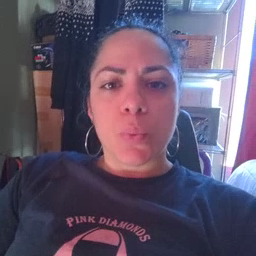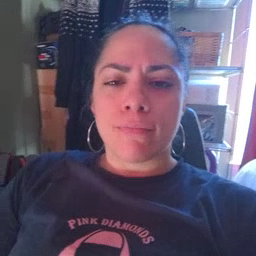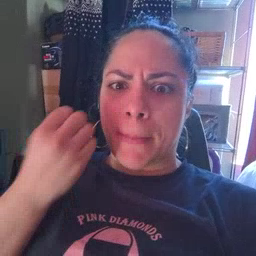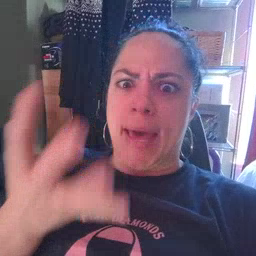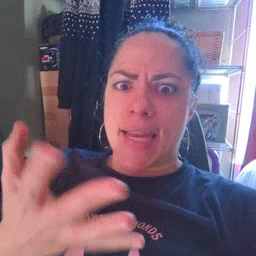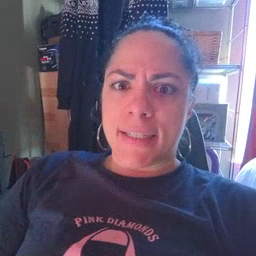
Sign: many